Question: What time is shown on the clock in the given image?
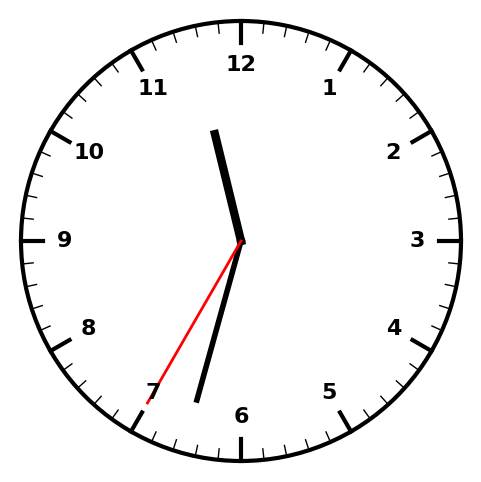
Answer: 11:32:35